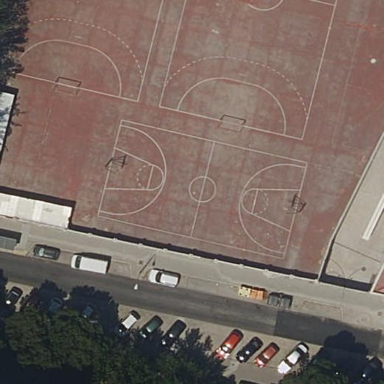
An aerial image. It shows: Basketball court located in leisure land pitch.